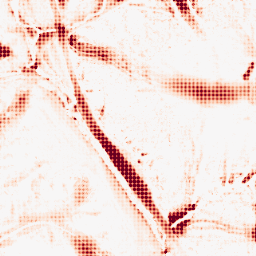
Category: morphological
Decomposition family: morphological
Decomposition parameters: operation: opening
size: 20
Upsampling method: sinc_blackman
Upsampling parameters: scale: 4
kernel_size: 4
Upsampling scale: 4